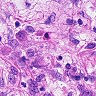
Metastatic tissue present: yes